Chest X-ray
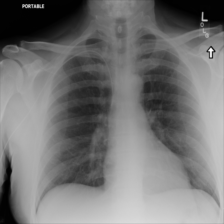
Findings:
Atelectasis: negative
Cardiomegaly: negative
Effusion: negative
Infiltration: negative
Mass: negative
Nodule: negative
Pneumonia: negative
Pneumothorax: negative
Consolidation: negative
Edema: negative
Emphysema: negative
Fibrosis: negative
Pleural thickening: negative
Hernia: negative